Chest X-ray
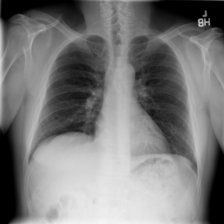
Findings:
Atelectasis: negative
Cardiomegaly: negative
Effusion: negative
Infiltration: negative
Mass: negative
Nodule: negative
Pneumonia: negative
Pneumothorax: negative
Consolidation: negative
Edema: negative
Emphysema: negative
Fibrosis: negative
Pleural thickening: negative
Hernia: negative